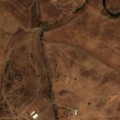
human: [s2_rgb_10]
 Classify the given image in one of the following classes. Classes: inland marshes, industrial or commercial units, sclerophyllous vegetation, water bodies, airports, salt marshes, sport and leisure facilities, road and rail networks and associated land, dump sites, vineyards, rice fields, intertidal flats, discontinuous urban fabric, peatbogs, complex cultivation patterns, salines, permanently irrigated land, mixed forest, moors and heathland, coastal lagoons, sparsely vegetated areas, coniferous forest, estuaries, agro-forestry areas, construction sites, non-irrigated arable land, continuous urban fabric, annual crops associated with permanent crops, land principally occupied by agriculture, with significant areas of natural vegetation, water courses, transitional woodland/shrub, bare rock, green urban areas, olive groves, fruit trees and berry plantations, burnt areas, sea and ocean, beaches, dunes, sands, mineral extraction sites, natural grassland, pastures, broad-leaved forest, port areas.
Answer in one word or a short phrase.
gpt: non-irrigated arable land, agro-forestry areas